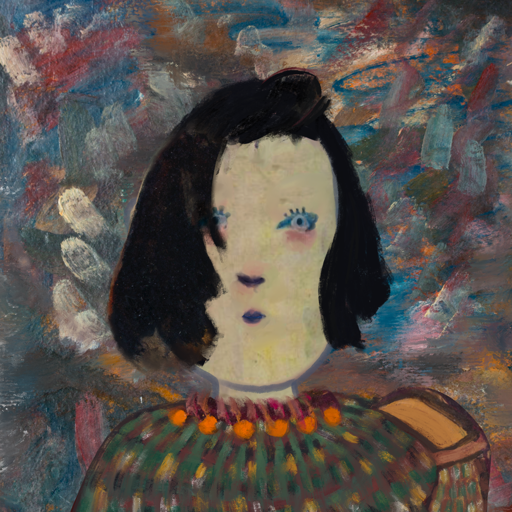
Background: Boggyland, Head And Neck Front: Hill_Girl, Face Front: Hill_Girl, Bust: After_Raid, Hair Front: Mosgoul, Head Accessory: Blank, Second Necklace: Blank, Necklace: Doll, Baby: Blank